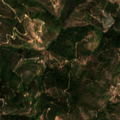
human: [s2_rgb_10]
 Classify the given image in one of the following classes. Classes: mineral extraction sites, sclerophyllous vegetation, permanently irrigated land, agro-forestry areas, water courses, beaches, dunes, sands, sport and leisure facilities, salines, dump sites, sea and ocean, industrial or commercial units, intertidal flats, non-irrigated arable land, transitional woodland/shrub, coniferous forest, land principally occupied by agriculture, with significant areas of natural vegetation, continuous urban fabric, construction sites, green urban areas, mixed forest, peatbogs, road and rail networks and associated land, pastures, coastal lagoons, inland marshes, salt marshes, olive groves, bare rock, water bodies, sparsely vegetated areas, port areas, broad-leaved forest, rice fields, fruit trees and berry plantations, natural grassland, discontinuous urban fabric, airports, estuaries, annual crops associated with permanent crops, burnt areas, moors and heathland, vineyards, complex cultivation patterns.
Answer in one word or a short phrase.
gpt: complex cultivation patterns, broad-leaved forest, transitional woodland/shrub